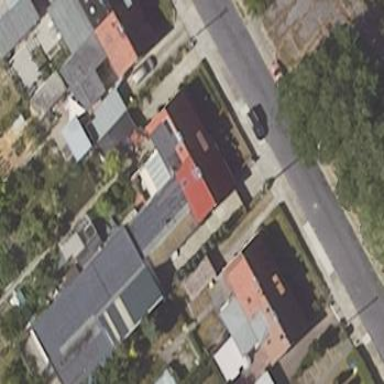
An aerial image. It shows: Semidetached house.